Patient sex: M
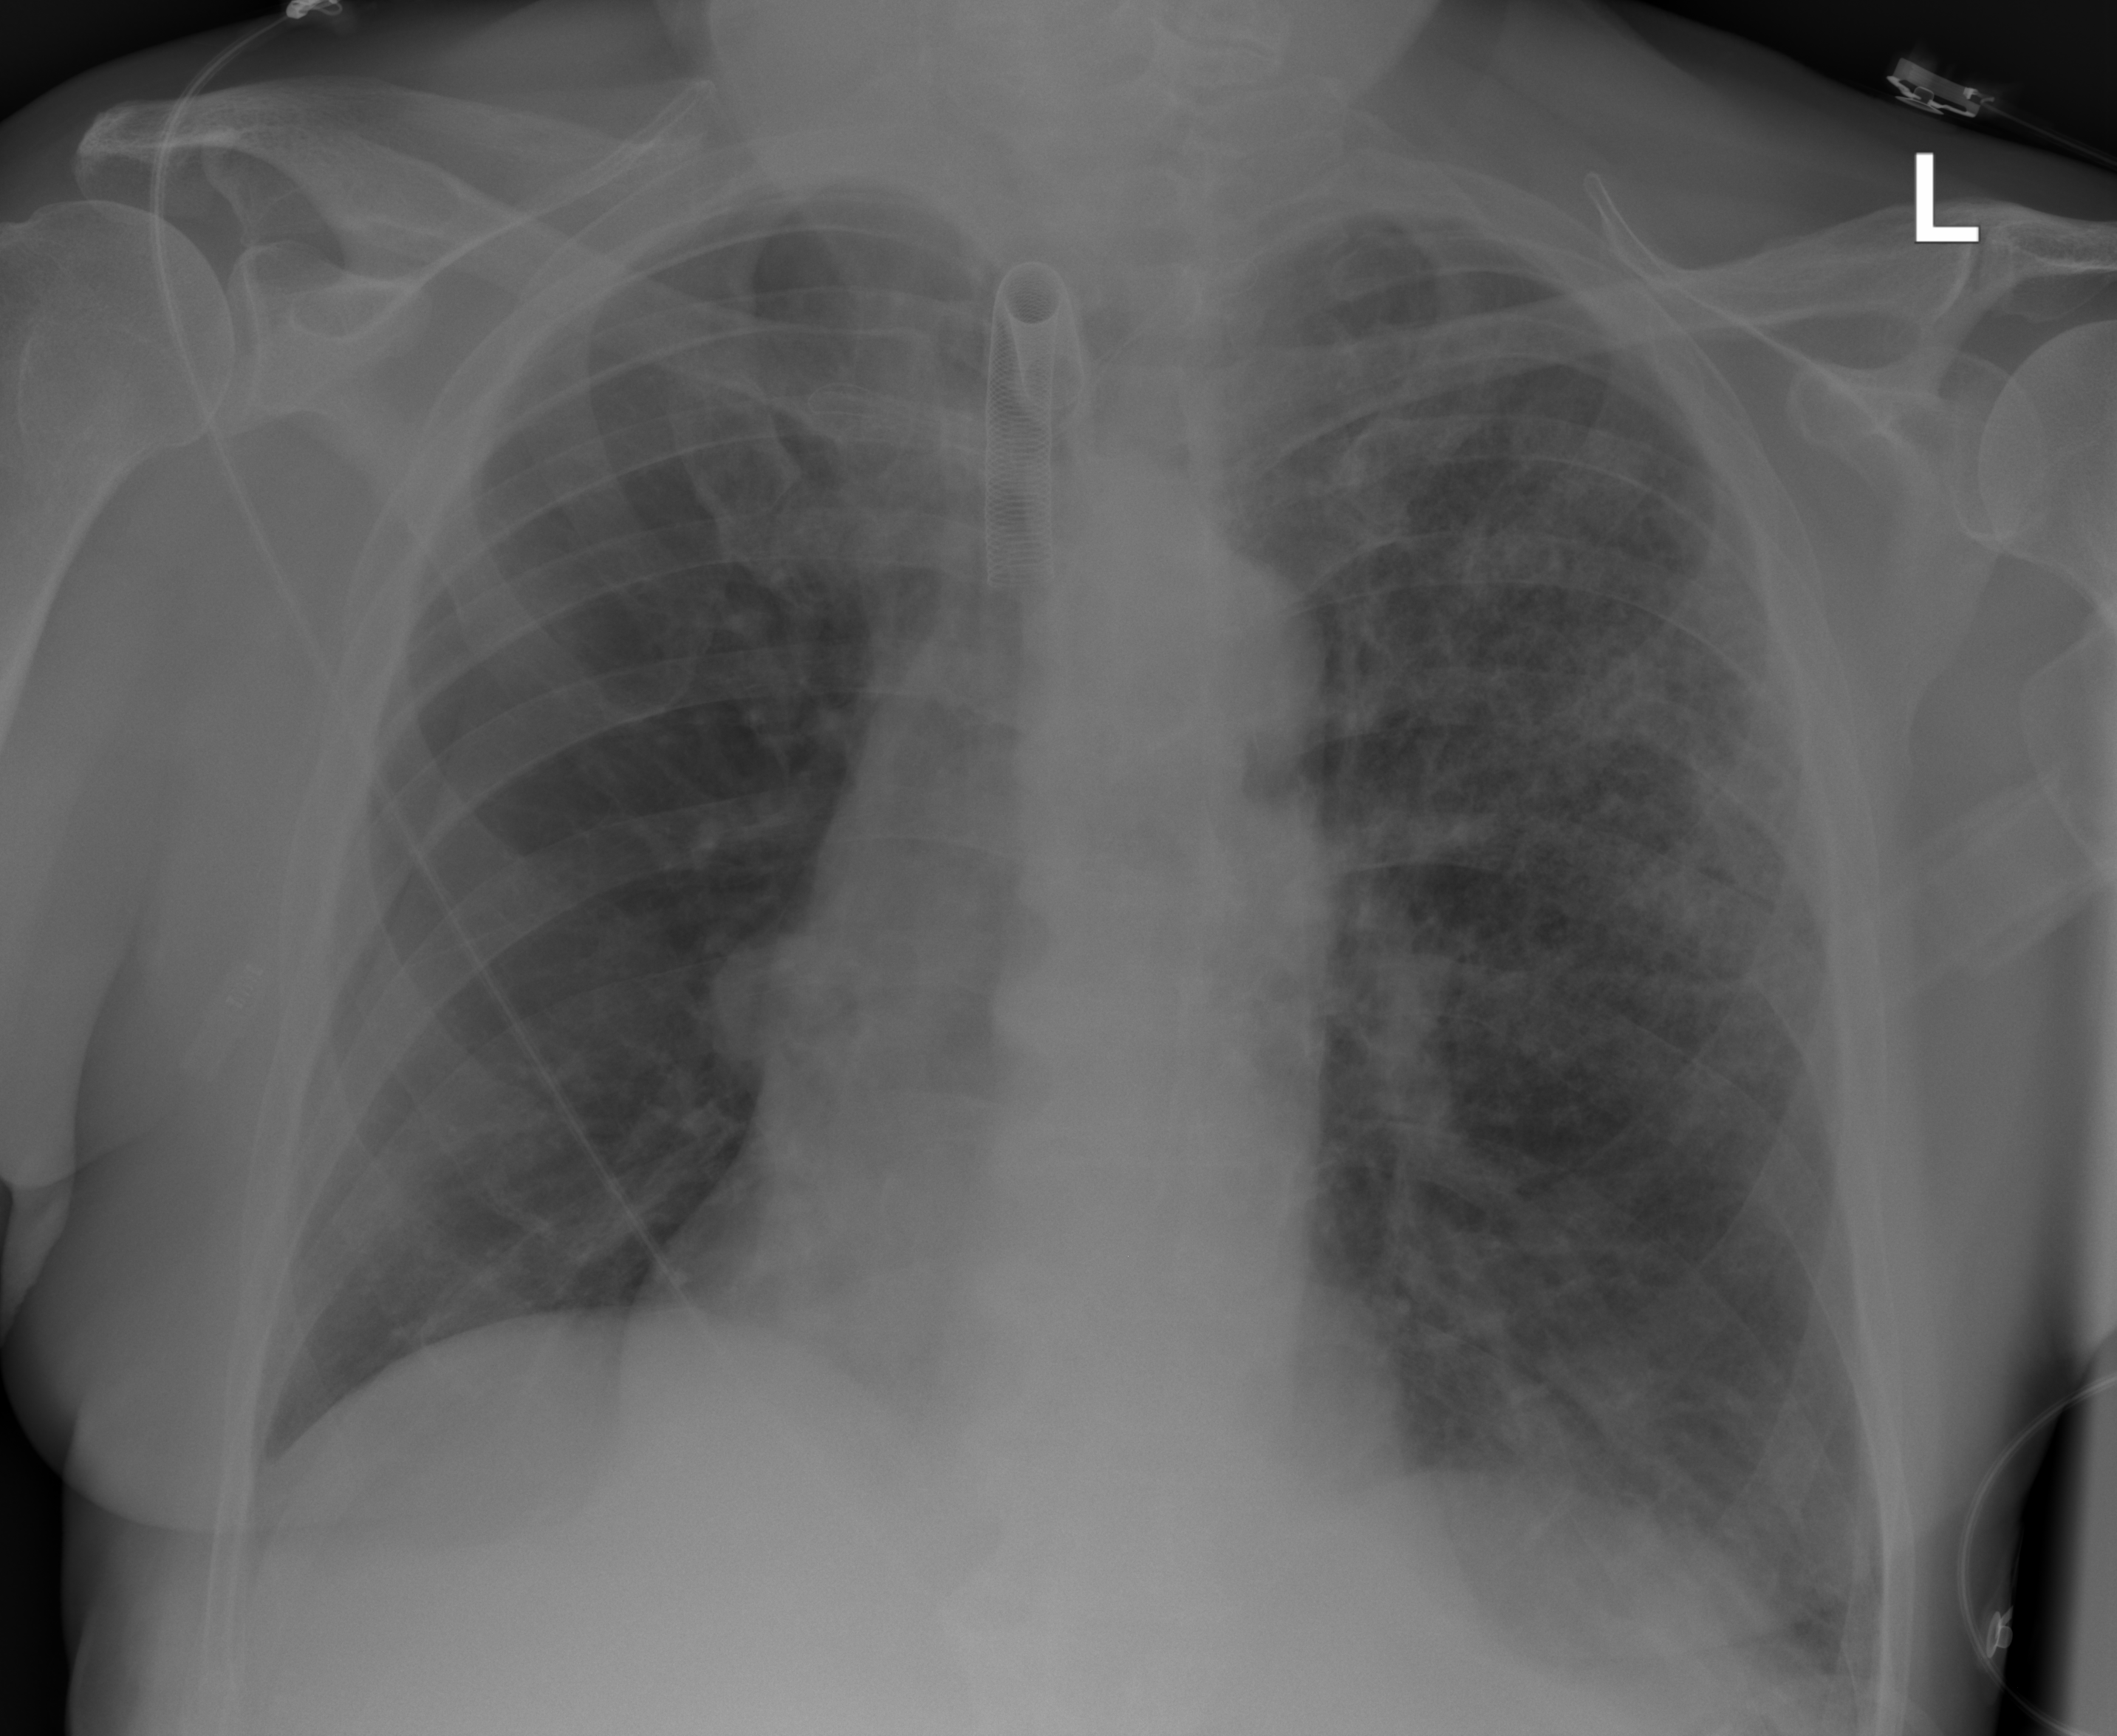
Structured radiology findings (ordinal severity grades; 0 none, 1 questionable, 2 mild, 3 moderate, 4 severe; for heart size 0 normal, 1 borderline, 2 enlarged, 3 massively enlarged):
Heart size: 0
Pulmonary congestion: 0
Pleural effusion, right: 2
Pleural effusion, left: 2
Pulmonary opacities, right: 0
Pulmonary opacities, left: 2
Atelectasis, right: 0
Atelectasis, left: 0